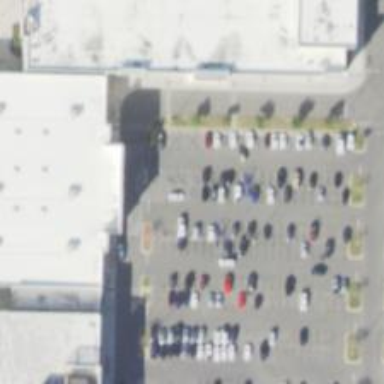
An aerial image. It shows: Parking space.